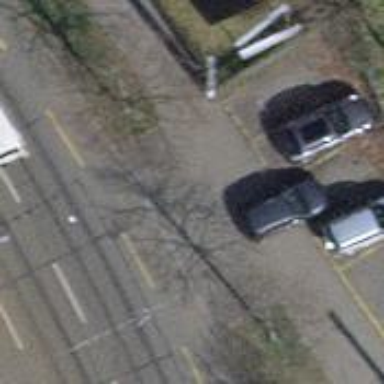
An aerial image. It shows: Sidewalk.